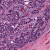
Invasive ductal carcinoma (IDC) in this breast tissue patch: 1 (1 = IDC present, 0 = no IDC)